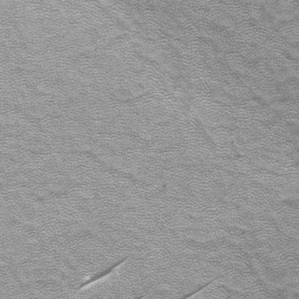
Label: frost